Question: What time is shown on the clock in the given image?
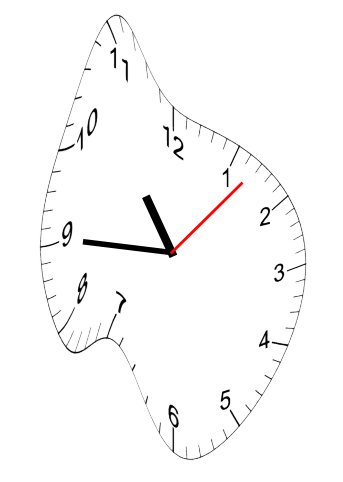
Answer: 10:45:07